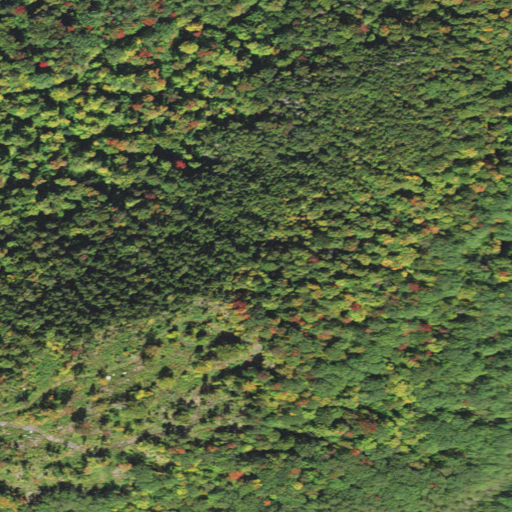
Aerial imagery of mountain in New Hampshire named Dalton Mountain containing deciduous forest, mixed forest, evergreen forest, and grassland